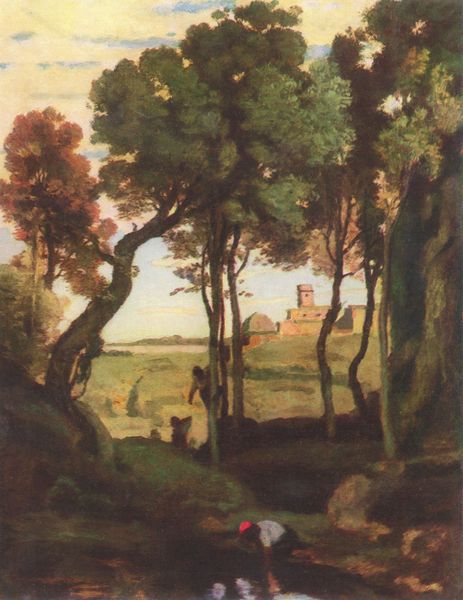
Titel: Castelgandolfo
Künstler: Jean Baptiste Camille Corot
Standort: Budapest
Institution: Szépmüvészeti Múzeum
Schlagwörter: baum, blau, blätter, dunkel, felsen, gemälde, himmel, laub, mann, meer, schatten, wasser, weiß, wolken, bäume, cezanne, fluss, gelb, grün, impressionismus, kirchturm, landschaft, menschen, see, stadt, teich, ufer, äste, abend, braun, fenster, frankreich, frau, hell, hintergrund, licht, männer, nacht, vordergrund, ausblick, blick, dach, gebäude, gras, haus, hund, park, rot, schloss, weg, wiese, malerei, hemd, kappe, mütze, trinken, architektur, arm, mensch, stein, steine, bild, öl, bach, baumstamm, dämmerung, erde, feld, felder, horizont, häuser, hügel, natur, spiegelung, stamm, gewässer, kirche, pfad, sonne, wiesen, boden, figur, kind, blatt, wald, genre, kinder, turm, weiher, zypressen, füße, küste, sommer, italien, ort, jungen, acker, ernte, getreide, korn, warm, hitze, dorf, dächer, wise, herbst, figuren, kuppel, romantik, strom, stämme, spiegeln, junge, gestalt, ortschaft, waschen, bücken, knabe, burg, durchblick, kloster, dom, flusslandschaft, moos, lichtung, baumgruppe, hügelig, narziss, geäst, rinde, knieend, laubbäume, reflektion, gebückt, waldsee, kulisse, abtei, schtten, klettern, rote mütze, toskana, schöpfen, spieglung, erfrischung, durst, reinigung, flüsschen, wäscherin, honig, pfas, seefluss, eintauchen, kletterer, baumstaämme, kupper, mann baum, mann ufer, mensch am wasser